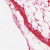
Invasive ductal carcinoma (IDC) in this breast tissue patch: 0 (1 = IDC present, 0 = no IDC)